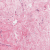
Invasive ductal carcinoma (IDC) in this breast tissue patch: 0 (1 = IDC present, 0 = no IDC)